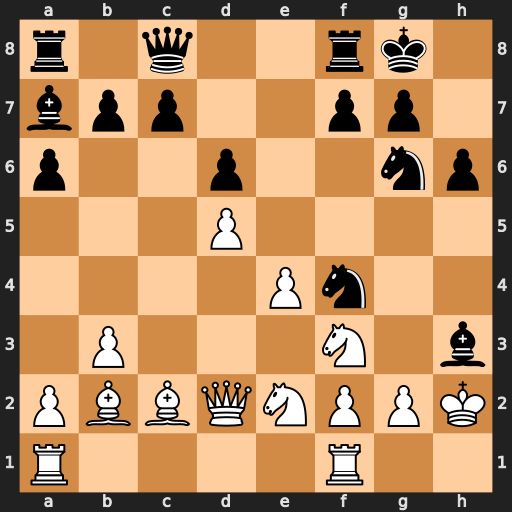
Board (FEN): r1q2rk1/bpp2pp1/p2p2np/3P4/4Pn2/1P3N1b/PBBQNPPK/R4R2
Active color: w
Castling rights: -
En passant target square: -
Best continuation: Nxf4 Nxf4 Qxf4